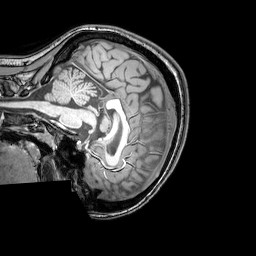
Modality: T1w
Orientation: sagittal
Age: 25
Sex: female
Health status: healthy
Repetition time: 0.081 s
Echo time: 0.037 s